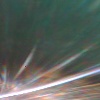
Label: sunburn